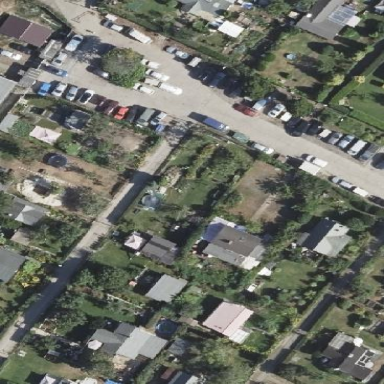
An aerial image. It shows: Plot within allotments.